【题型】解答题　【知识点】平面几何　【难度】easy
如图所示, 在 $\triangle ABC$ 中, $\angle B = 45^\circ$, $CD$ 是 $AB$ 边上的中线, 过点 $D$ 作 $DE \perp BC$, 垂足为 $E$。若
\[
CD = 5, \sin \angle BCD = \frac{3}{5}.
\]
(1) 求 $BC$ 的长；
(2) 求 $\angle ACB$ 的正切值。

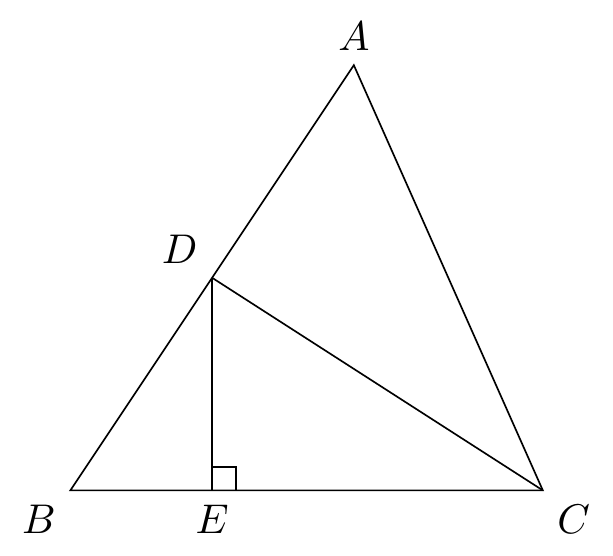
【解答】
解：(1) $\because DE \perp BC$,

$\therefore \angle BED = \angle CED = 90^\circ$,

$\because CD = 5$, $\sin \angle BCD = \frac{3}{5}$,

$\therefore DE = CD \cdot \sin \angle BCD = 5 \times \frac{3}{5} = 3$,

$\therefore CE = \sqrt{CD^2 - DE^2} = \sqrt{25 - 9} = 4$,

$\because \angle B = 45^\circ$,

$\therefore \angle BDE = 90^\circ - 45^\circ = 45^\circ$,

$\therefore \angle BDE = \angle B$,

$\therefore BE = DE = 3$,

$\therefore BC = BE + EC = 3 + 4 = 7$；

(2) 过点 $A$ 作 $AF \perp BC$ 于点 $F$, 如图所示。

$\because CD$ 是 $AB$ 边上的中线,

$\therefore BD = \frac{1}{2}AB$,

$\because DE \perp BC$,

$\therefore DE // AF$,

$\therefore \triangle BDE \sim \triangle BAF$,

$\therefore \frac{BD}{AB} = \frac{DE}{AF} = \frac{1}{2}$,

$\therefore AF = 2DE = 6$, $BF = 2BE = 6$,

$\therefore CF = BC - BF = 7 - 6 = 1$,

$\therefore \tan \angle ACB = \frac{AF}{CF} = \frac{6}{1} = 6$。

故答案为：(1) $7$；(2) $6$。
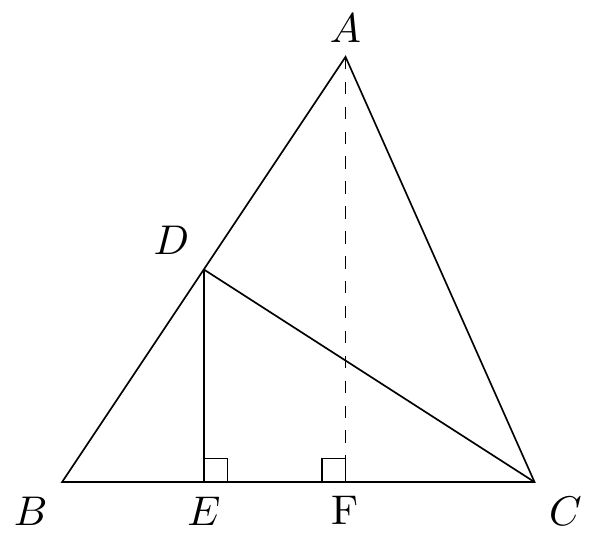